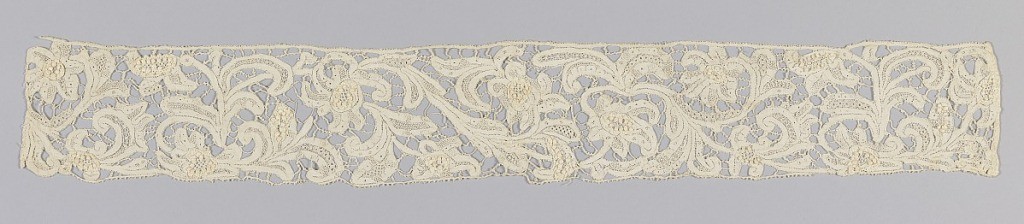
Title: Border
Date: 1650–1700
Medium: linen Technique: bobbin lace of discontinuous tape; six bobbins used for connecting bars; the bobbin-made relief decoration with loops was made separately and sewn on using a needle
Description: Border with elaborate scrolling leaves and flowers.